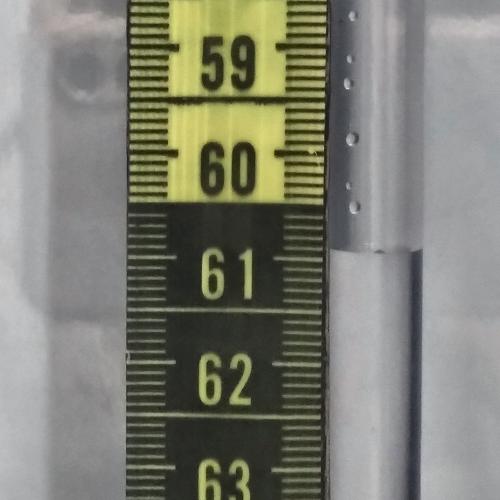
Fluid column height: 60.9 cm